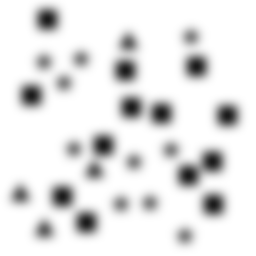
Squares: 13
Triangles: 4
Stars: 10
Total shapes: 27